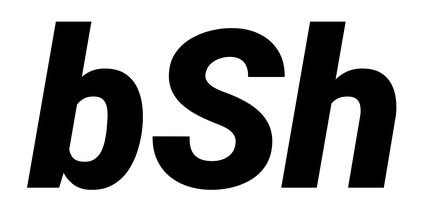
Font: Roboto-Italic_Black_Italic